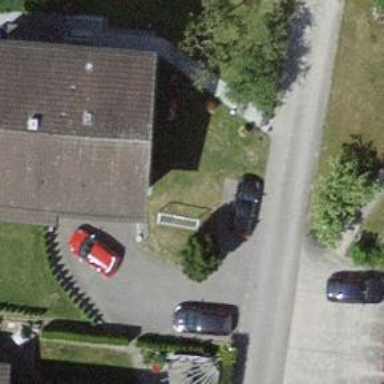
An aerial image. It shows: Building with tiled roof.